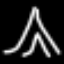
Label: The Eiffel Tower